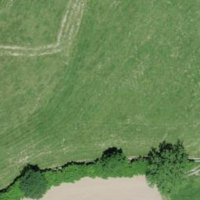
EUNIS habitat code: 52
Species observed at this site:
Arum maculatum